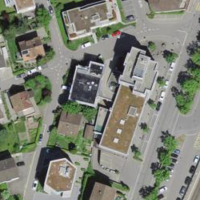
EUNIS habitat code: 54
Species observed at this site:
Fagopyrum esculentum